Question: I would like to use if function in vba with loop, so a i have a code like below
'''
Worksheets("Teszt_dec").Cells(i, j + oszlop_number + 5).Formula = "=IIf(Teszt!" & Worksheets("Teszt_dec").Cells(i, j + oszlop_number + 5).address(False, False) & "<$F22,1,0)"
'''
and i got these message:

(that means #name error just in hungarian)
And if i select the cells, and press enter the error message suddenly disappear and works fine....
So anyone have any idea how can i solve this problem?
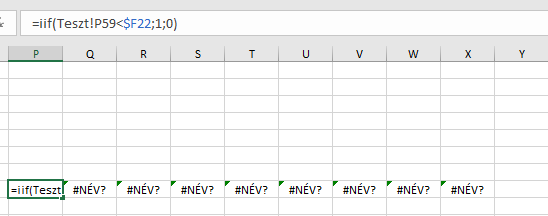
Answer: 'Iif' is a VBA function. In your case, you are in need of an Excel formula, because you are calling like this:
'Worksheets("Teszt_dec").Cells(i, j + oszlop_number + 5).Formula'
The Excel formula is '=IF'.
Thus try with 'Cells(1,1).Formula = "=IF(condition,true,false)"'